Field crop: tomato
Growth stage: 2
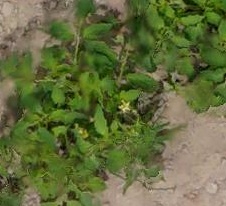
Species: tomato